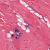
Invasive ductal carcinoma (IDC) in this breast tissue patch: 0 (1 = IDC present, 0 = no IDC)